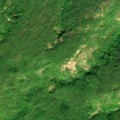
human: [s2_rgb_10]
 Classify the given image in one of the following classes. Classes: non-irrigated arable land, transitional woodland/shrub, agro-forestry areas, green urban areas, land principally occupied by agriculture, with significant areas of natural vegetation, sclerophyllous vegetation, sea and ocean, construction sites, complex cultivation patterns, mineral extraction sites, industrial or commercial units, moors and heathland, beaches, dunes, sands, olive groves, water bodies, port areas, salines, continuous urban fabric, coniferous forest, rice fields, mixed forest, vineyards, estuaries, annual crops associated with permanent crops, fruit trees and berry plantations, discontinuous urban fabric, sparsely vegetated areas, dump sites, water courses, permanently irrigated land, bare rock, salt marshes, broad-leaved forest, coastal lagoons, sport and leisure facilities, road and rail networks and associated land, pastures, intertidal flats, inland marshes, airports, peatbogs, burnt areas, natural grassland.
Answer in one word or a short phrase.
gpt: broad-leaved forest, transitional woodland/shrub